Field crop: maize
Growth stage: 2
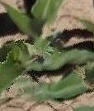
Species: maize